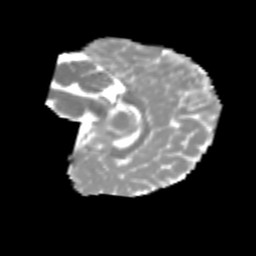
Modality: MD
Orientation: sagittal
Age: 7
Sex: male
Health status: healthy